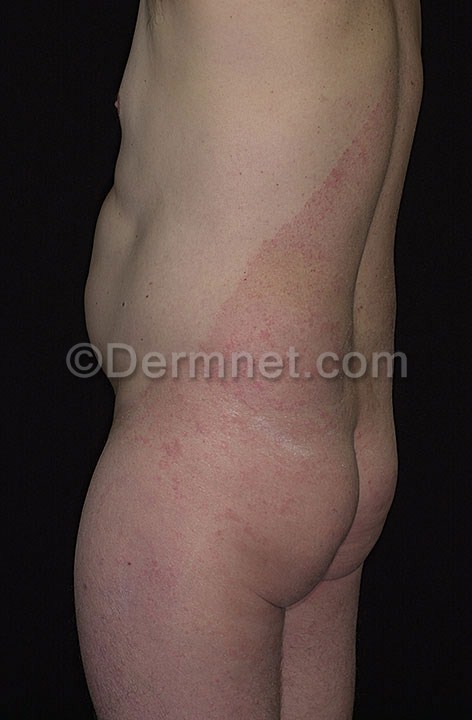
Disease: Tinea Ringworm Candidiasis and other Fungal Infections